Question: This has been driving me nuts.
I have a toolbar on my iPAD application and its translucent property is set to 'YES'. I am doing this in my storyboard:

When I run on an iPad Air things look good. However if I run on an iPad 2 the toolbar is not translucent. I experience the same problem in the simulator and on an actual device.
This is also not a problem across different versions of the OS. IE no matter what OS I run (iOS 7 or iOS 8) its wrong on an iPad 2 but correct on an iPad Air.
Why????
Is there anything I can do to get a consistent L&F across these devices?
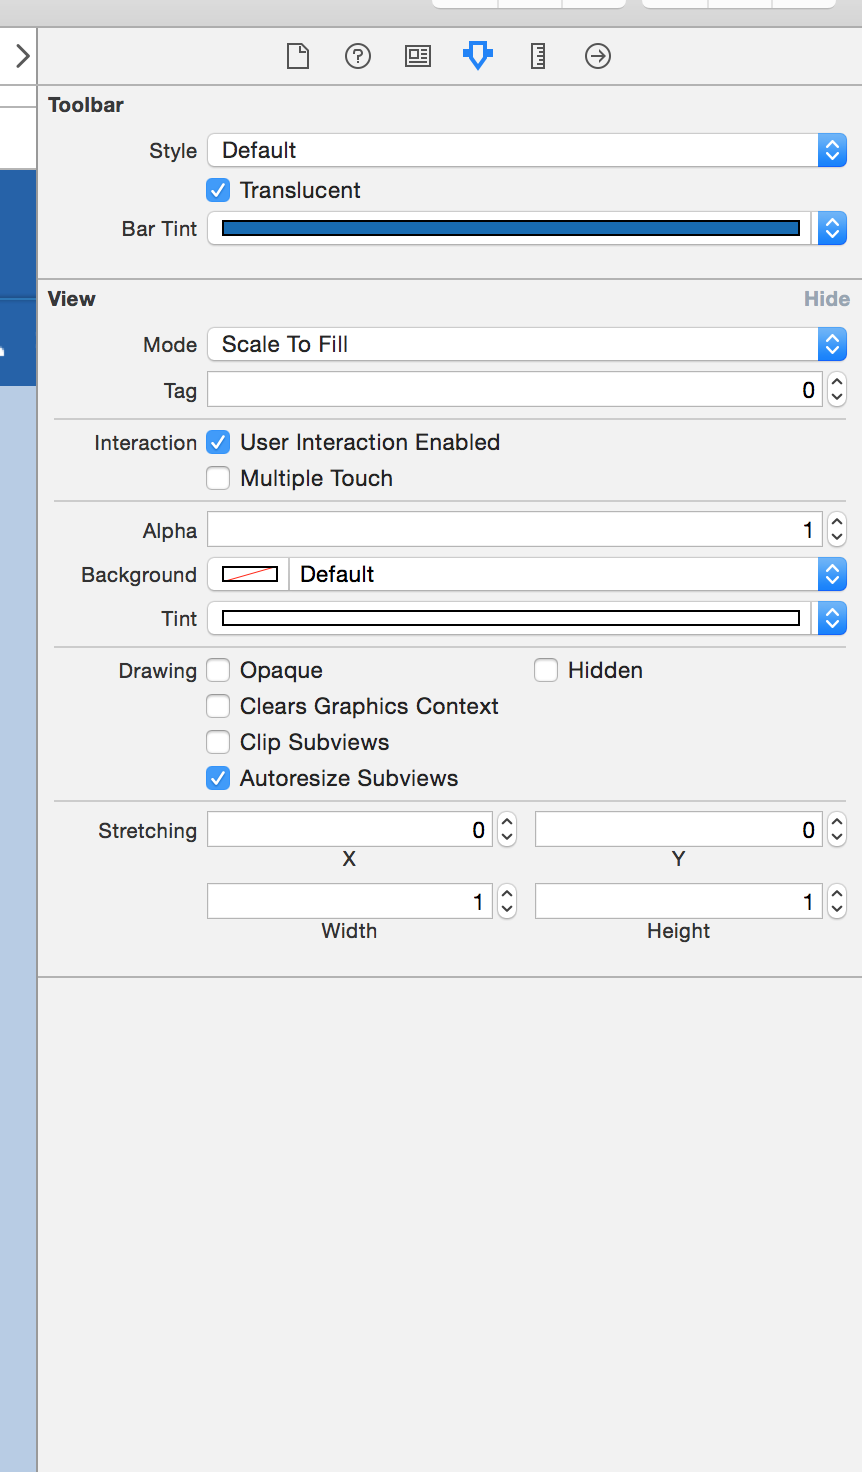
Answer: Translucency - which uses blur - is computationally expensive.
If you compare the control panel or notification menu between iPad 2 and iPad Air, - you will see that Apple has disabled translucency on the lower powered device as it can't really cope.
That applies to iPad2, iPad3, iPad mini and maybe some older iPhones and iPod Touches. Even higher-powered devices can give poor results if you over-use these effects.
If you need a completely consistent look and feel, you should resist using properties that take advantage of translucency and blur effects. Another option is to play around with view alpha, background colour and tint to get a semi-tranparent look on devices that don't support translucency.
For more information on device support for UIVisualEffect, which seems to coincide with 'translucency' property support on UI objects:
<URL>
<URL>